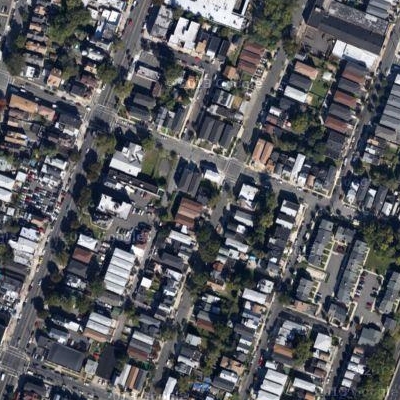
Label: Resident